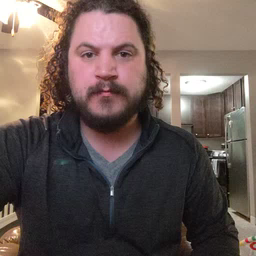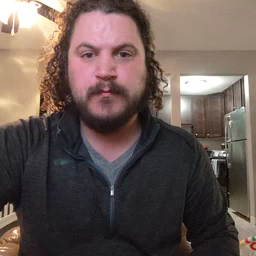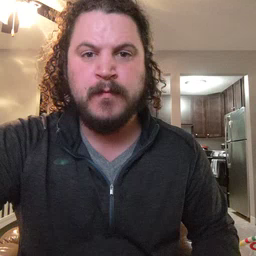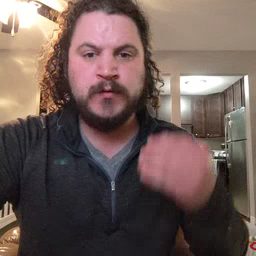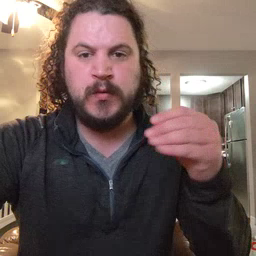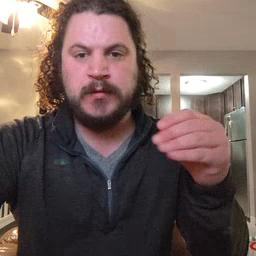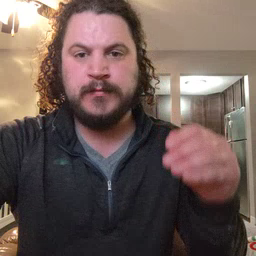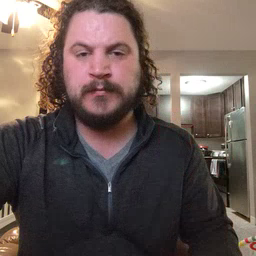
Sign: store